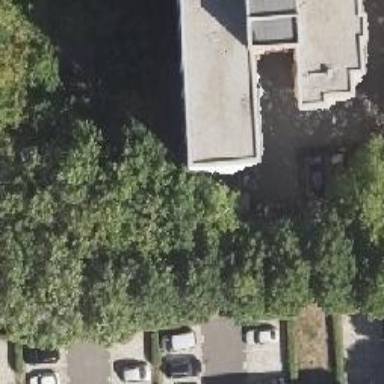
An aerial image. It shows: Footway tunnel passing through building.